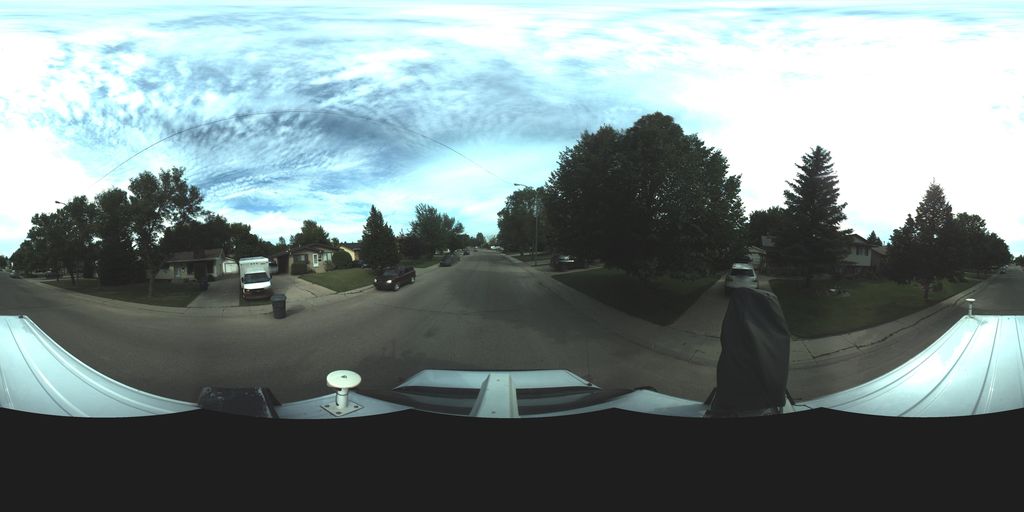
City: saskatoon